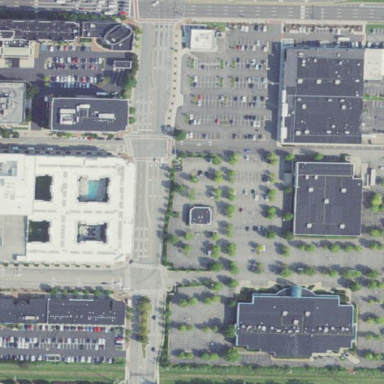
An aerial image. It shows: Parking area with surface.